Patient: sex F, age 71
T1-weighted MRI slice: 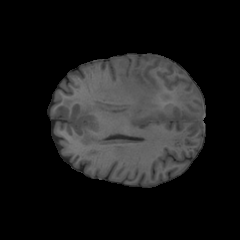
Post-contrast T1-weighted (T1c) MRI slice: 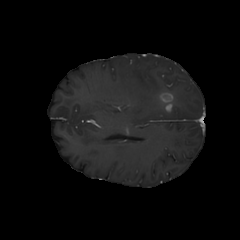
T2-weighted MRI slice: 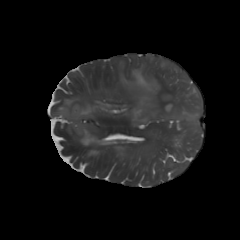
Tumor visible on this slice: yes
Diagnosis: Glioblastoma, IDH-wildtype
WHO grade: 4